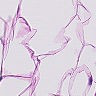
Metastatic tissue present: no